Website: macys
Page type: billing-address
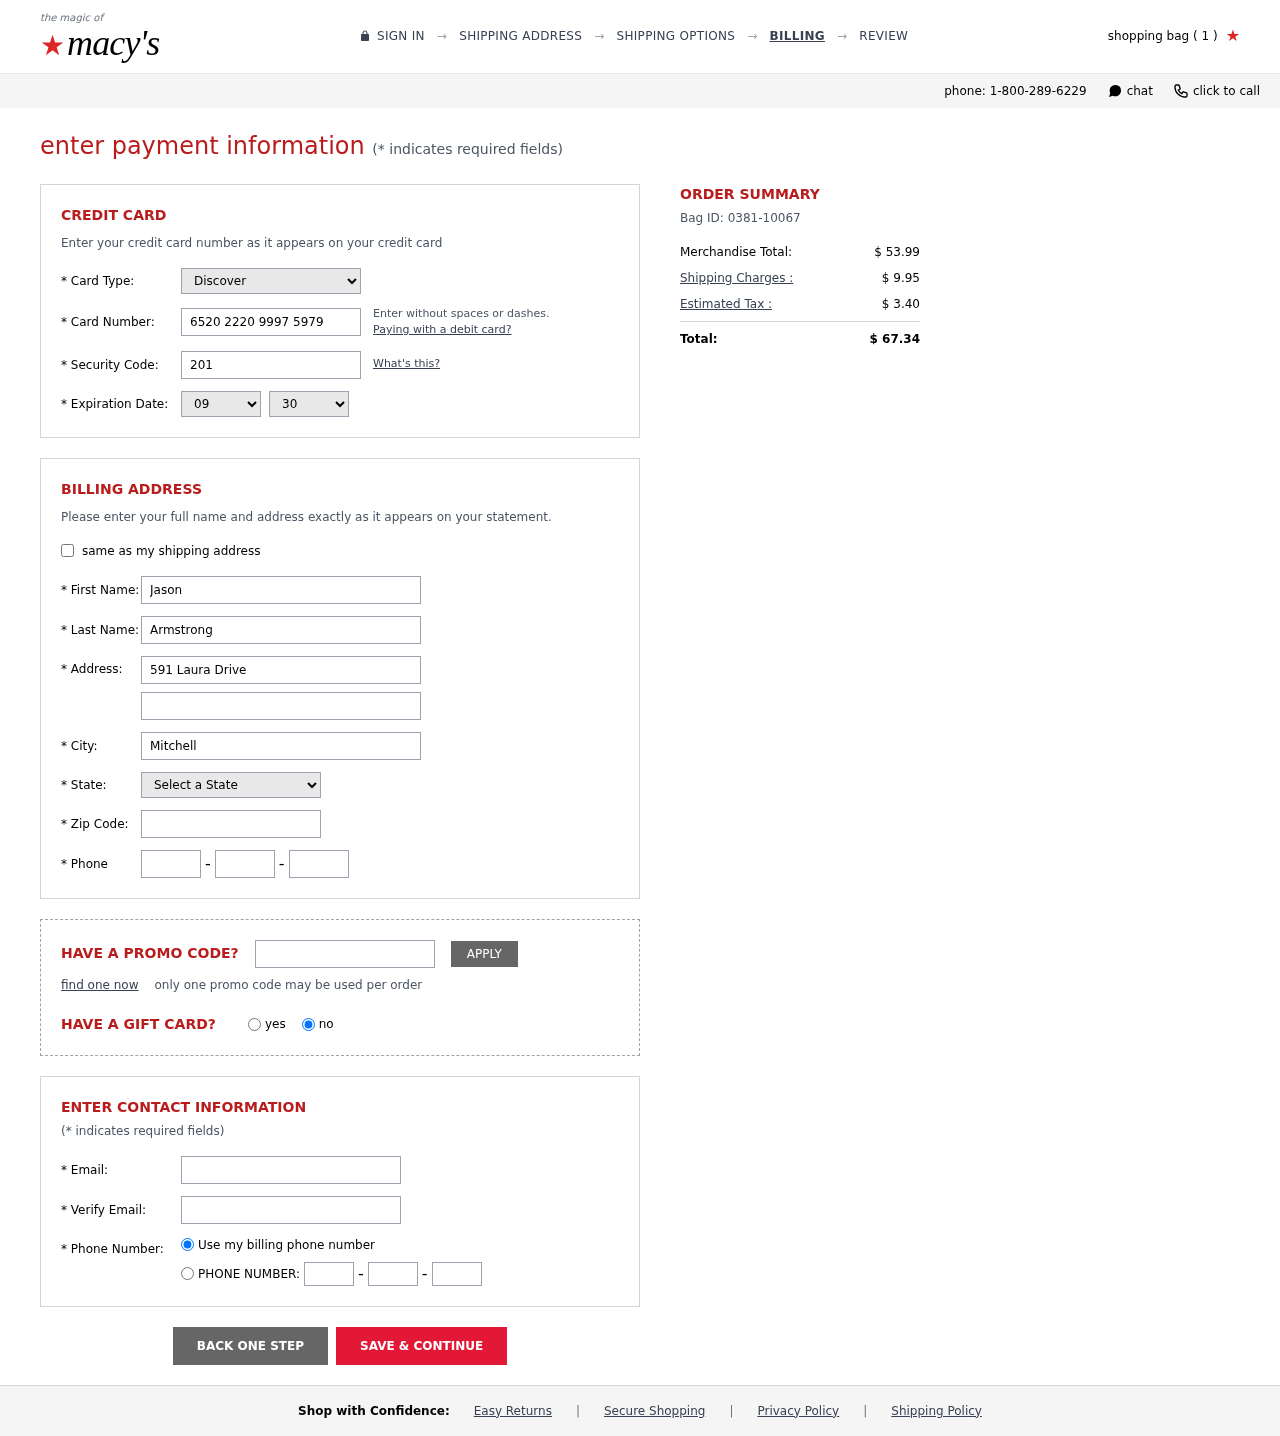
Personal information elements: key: PII_CARD_CVV
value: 201
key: PII_CARD_EXPIRY_MONTH
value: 09
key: PII_CARD_EXPIRY_YEAR
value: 30
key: PII_CARD_NUMBER
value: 6520 2220 9997 5979
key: PII_CARD_TYPE
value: Discover
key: PII_CITY
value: Mitchellstad
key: PII_EMAIL
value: jasonarmstrong@hotmail.com
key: PII_FIRSTNAME
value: Jason
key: PII_LASTNAME
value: Armstrong
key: PII_PHONE_AREA
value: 595
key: PII_PHONE_PREFIX
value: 530
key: PII_PHONE_SUFFIX
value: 0111
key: PII_POSTCODE
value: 84295
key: PII_STATE_ABBR
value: PR
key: PII_STREET
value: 591 Laura Drive
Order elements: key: ORDER_NUM_ITEMS
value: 1
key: ORDER_ID
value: Bag ID: 0381-10067
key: ORDER_SUBTOTAL
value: $ 53.99
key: ORDER_SHIPPING_COST
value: $ 9.95
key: ORDER_TAX
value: $ 3.40
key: ORDER_TOTAL
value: $ 67.34